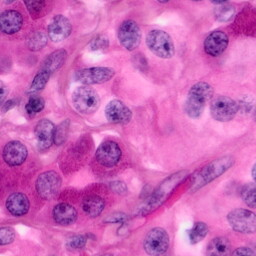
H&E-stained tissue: Pancreatic